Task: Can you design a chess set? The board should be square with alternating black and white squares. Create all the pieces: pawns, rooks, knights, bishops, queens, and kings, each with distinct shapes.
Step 134:
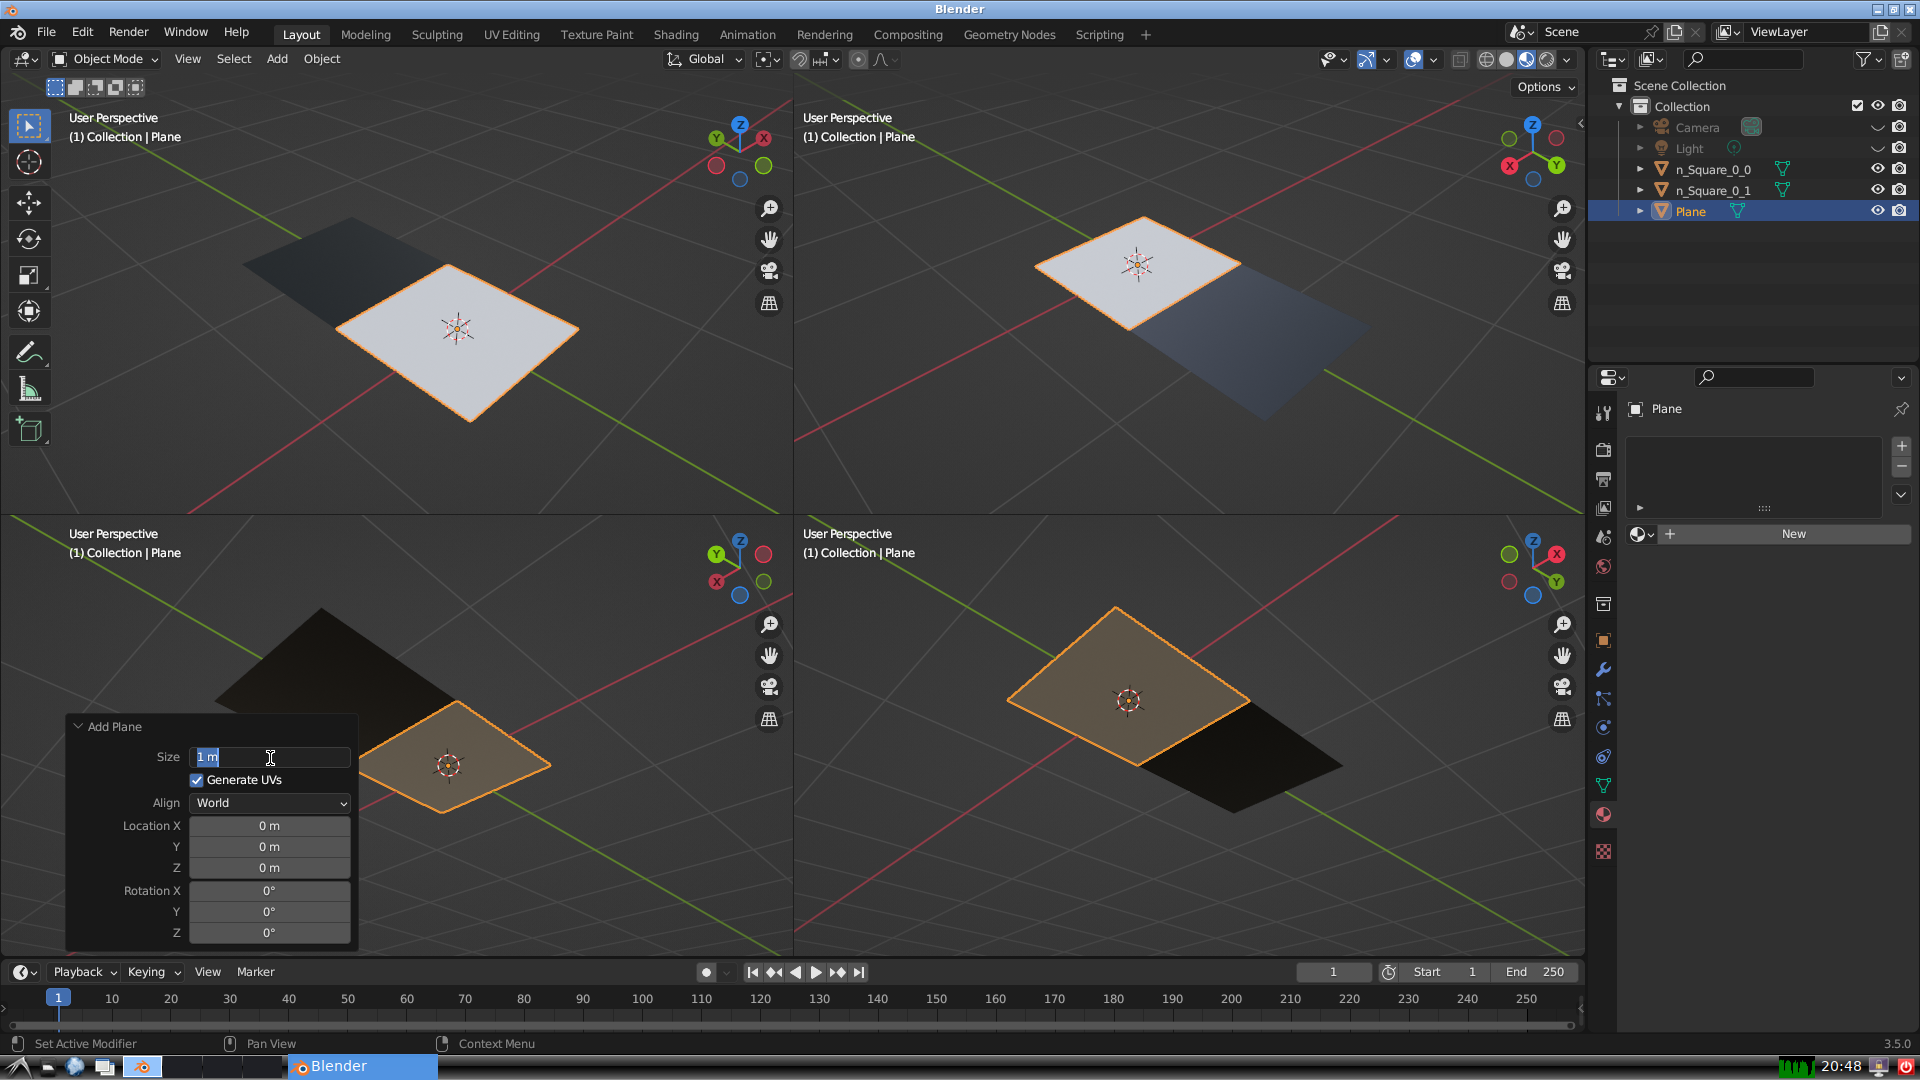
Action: input_text: 1.0